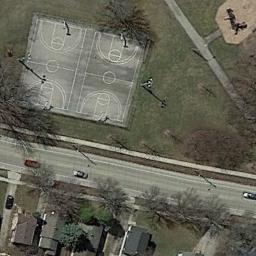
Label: basketball_court